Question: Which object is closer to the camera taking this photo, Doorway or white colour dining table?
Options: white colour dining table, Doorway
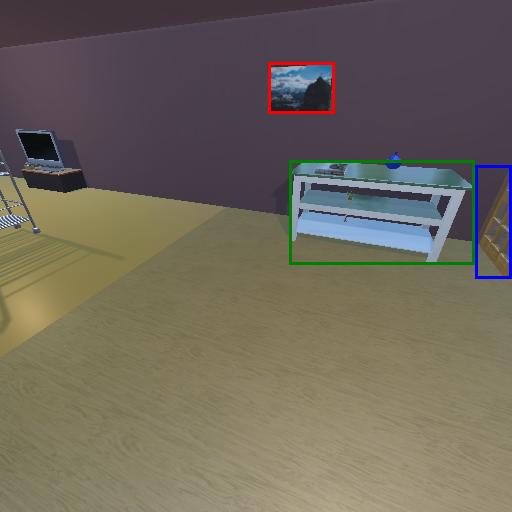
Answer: white colour dining table